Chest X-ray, PA view. Patient: 69 years old, sex M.
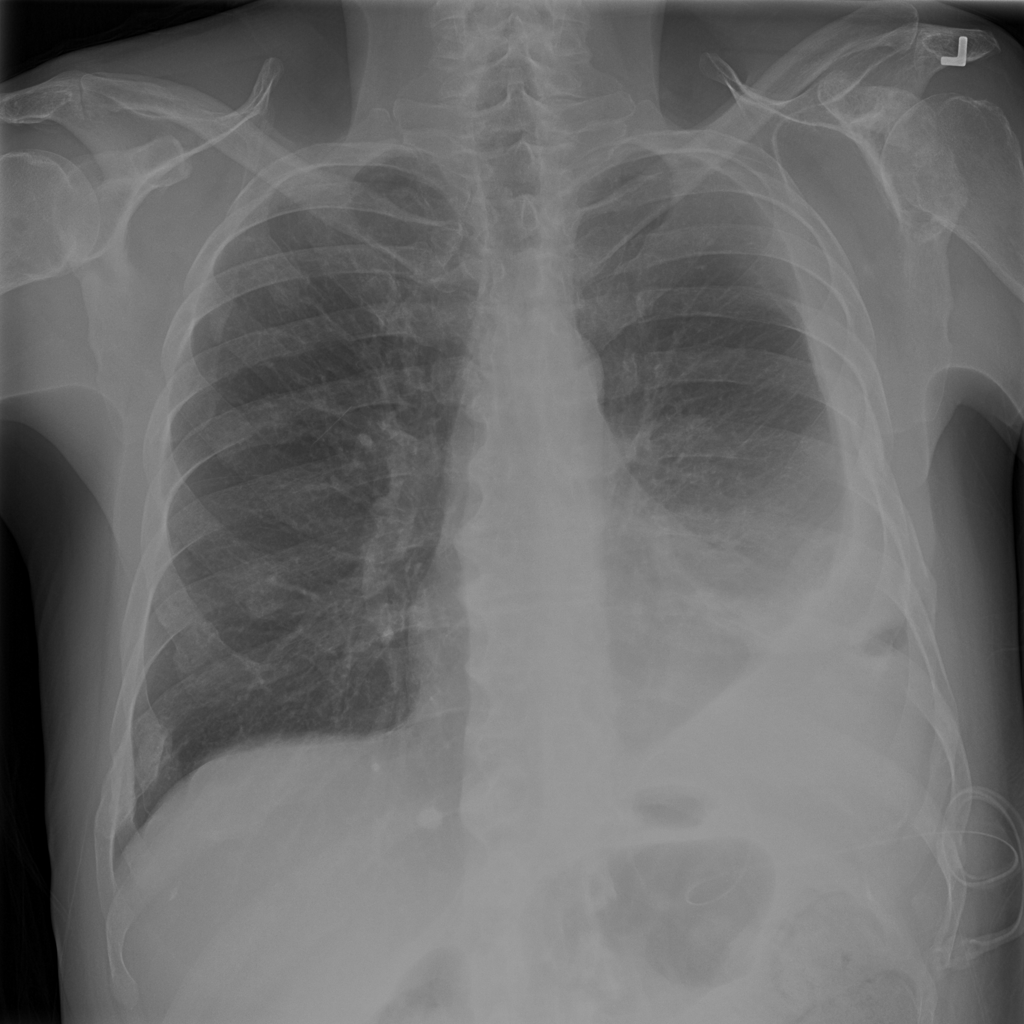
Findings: Effusion, Nodule